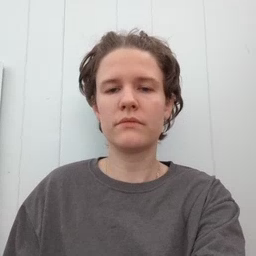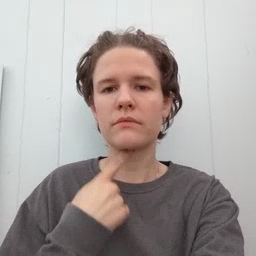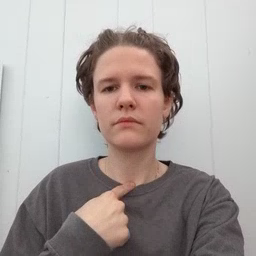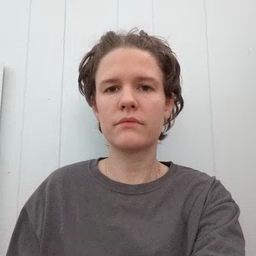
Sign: thirsty